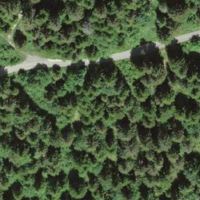
EUNIS habitat code: 44
Species observed at this site:
Clinopodium vulgare
Laserpitium latifolium